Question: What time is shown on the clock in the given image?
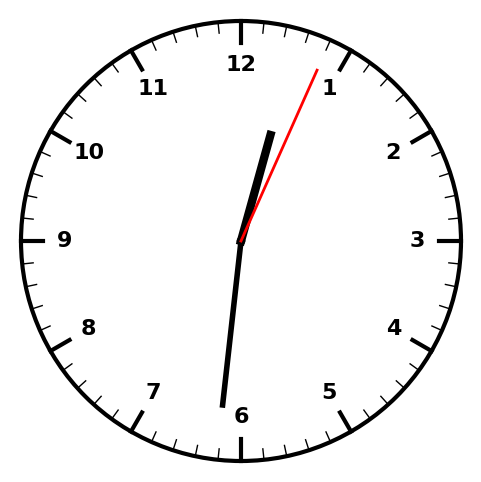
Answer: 12:31:04